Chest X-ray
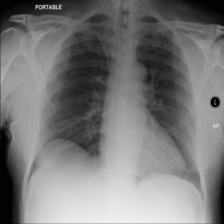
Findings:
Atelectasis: negative
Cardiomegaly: negative
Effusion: negative
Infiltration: negative
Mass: negative
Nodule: negative
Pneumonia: negative
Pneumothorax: negative
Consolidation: negative
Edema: negative
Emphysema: negative
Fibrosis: negative
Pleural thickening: negative
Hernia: negative